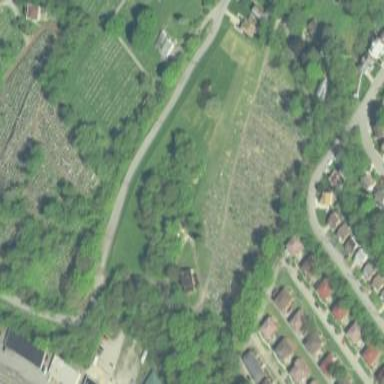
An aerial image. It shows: Cemetery.